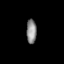
Tissue: prostate
Cell type: T cells
Senescence score: 0.3498
Nuclear area (px): 233
Mean DAPI intensity: 141.936